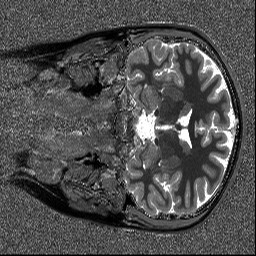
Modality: T1map
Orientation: coronal
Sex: female